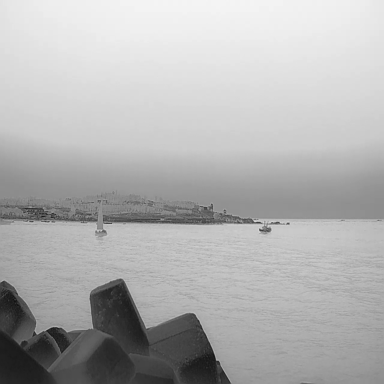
There is a bulk_carrier in the infrared image.